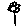
Label: flower